Field crop: tomato
Growth stage: 2
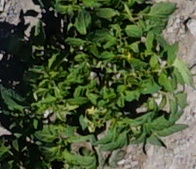
Species: tomato